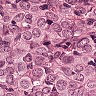
Metastatic tissue present: yes